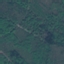
Land use / land cover: Forest